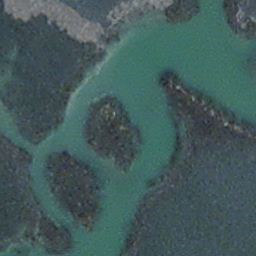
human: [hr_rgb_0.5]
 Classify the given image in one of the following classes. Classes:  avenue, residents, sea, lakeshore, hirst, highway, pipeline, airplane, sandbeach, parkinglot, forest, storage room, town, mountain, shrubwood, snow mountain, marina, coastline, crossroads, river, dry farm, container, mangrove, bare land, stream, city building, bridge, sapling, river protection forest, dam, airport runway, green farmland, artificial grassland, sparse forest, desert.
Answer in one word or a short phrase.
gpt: stream